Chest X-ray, PA view. Patient: 61 years old, sex F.
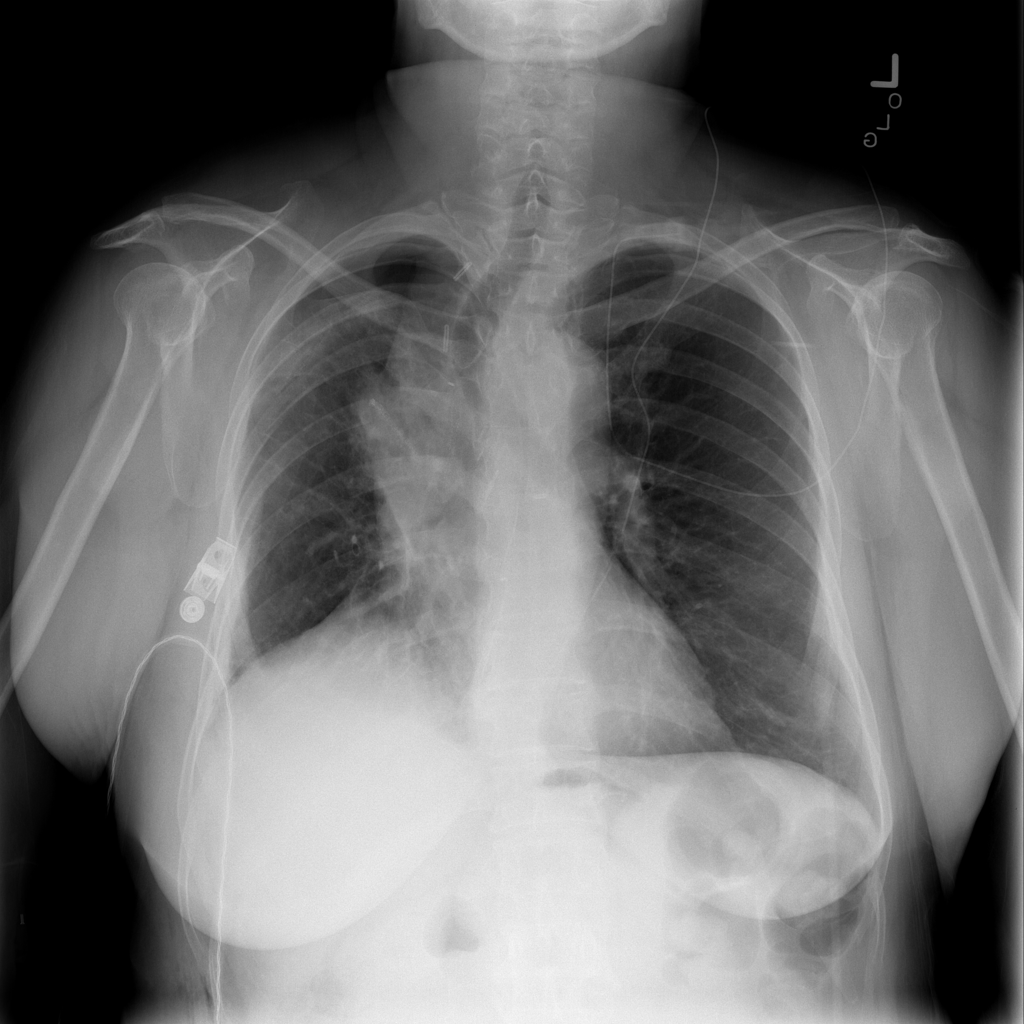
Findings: Pneumothorax